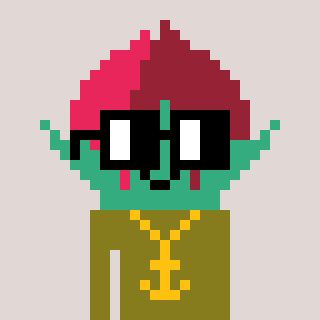
a pixel art character with square black glasses, a rosebud-shaped head and a gunk-colored body on a warm background